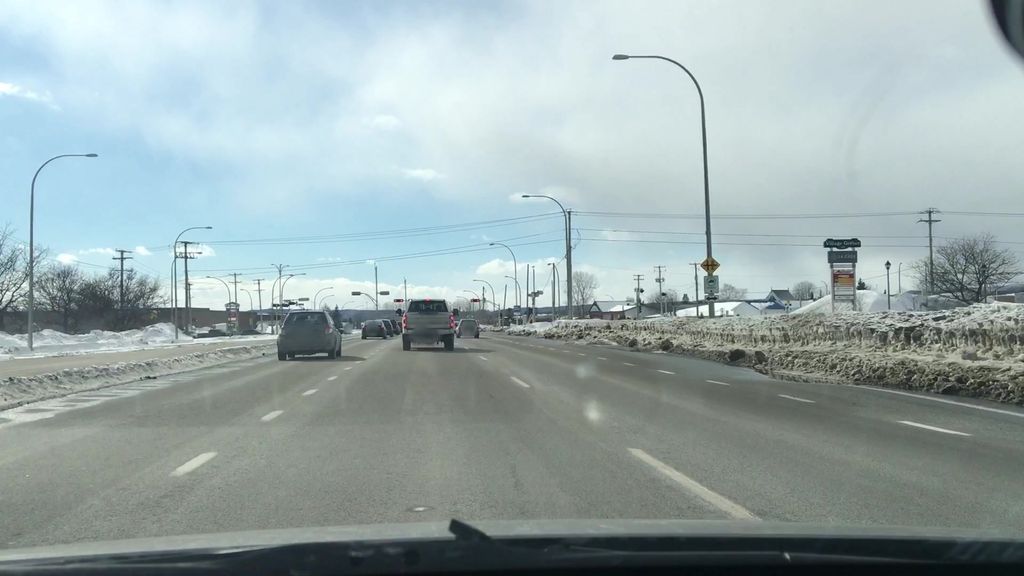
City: ottawa-gatineau